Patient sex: F
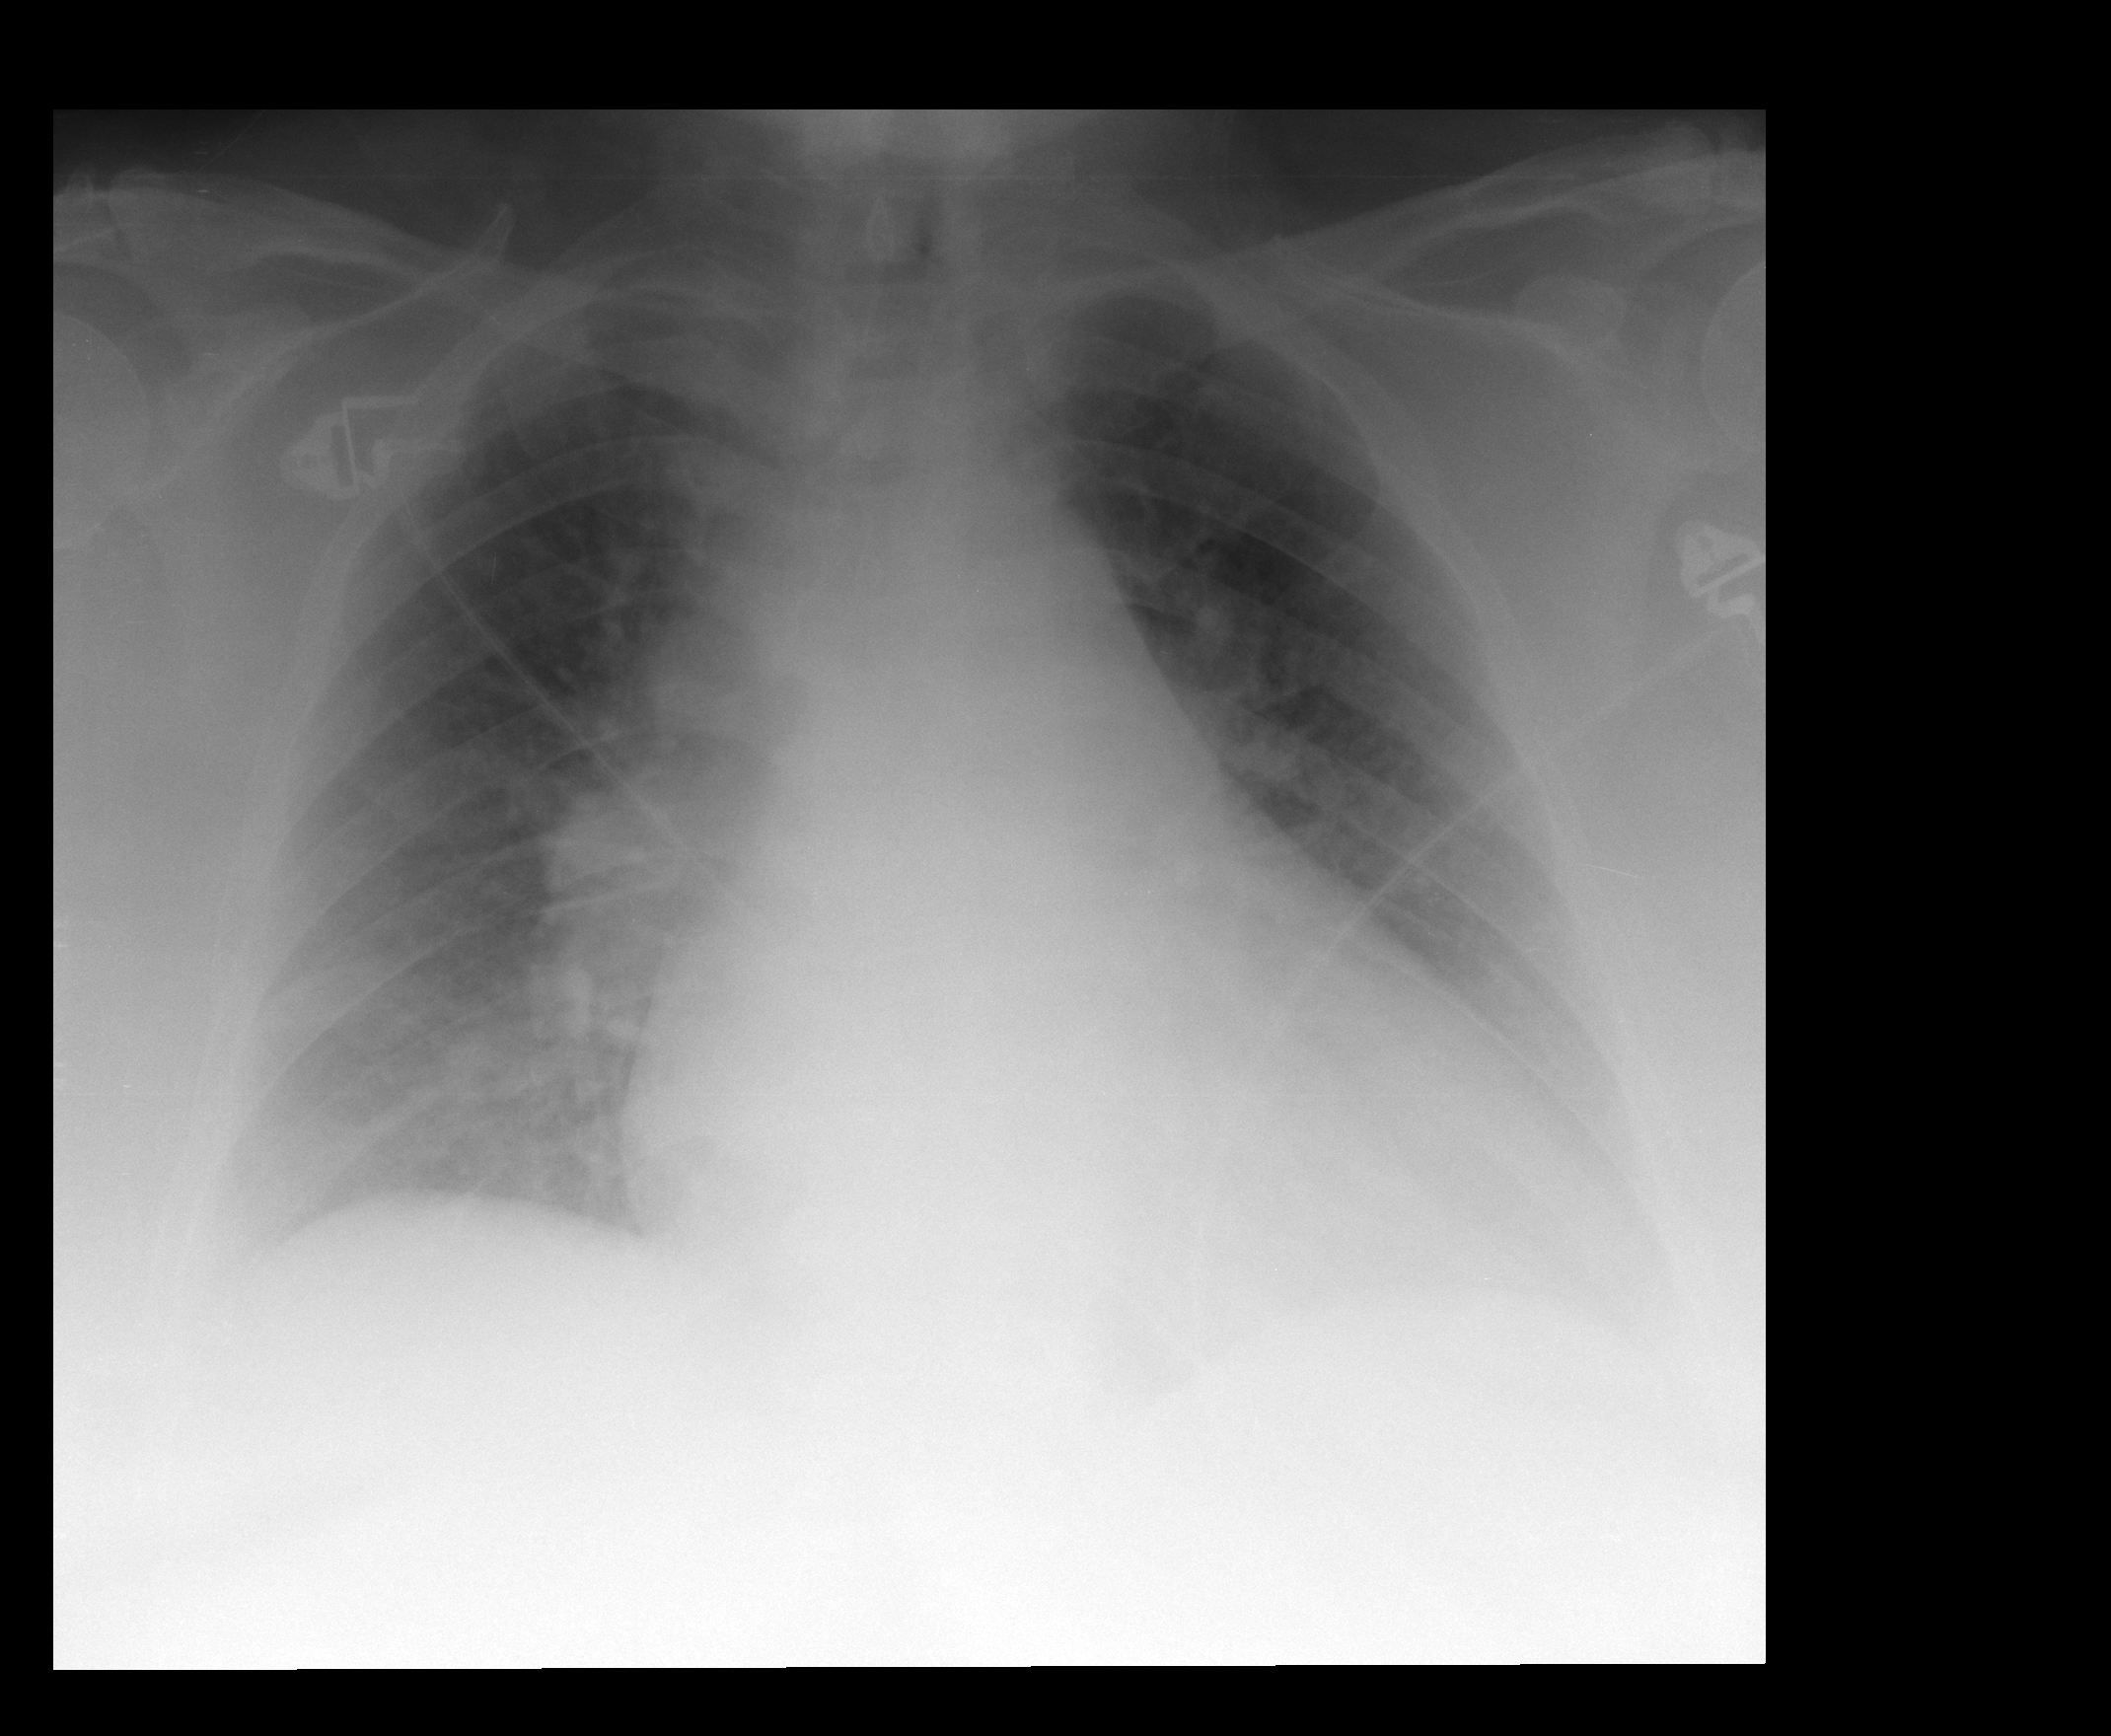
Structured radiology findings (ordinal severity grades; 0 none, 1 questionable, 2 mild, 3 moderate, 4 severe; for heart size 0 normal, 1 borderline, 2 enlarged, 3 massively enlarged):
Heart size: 3
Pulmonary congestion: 2
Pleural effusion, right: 0
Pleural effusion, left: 1
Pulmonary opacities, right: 0
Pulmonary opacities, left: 0
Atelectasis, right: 2
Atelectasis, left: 2